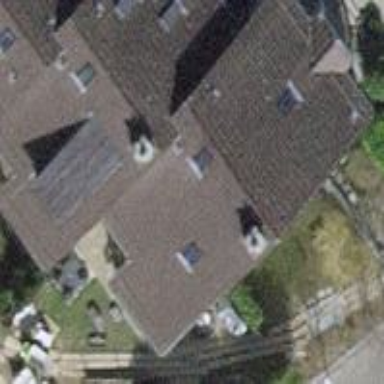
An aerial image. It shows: Residential building with gabled roof oriented across.